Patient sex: F
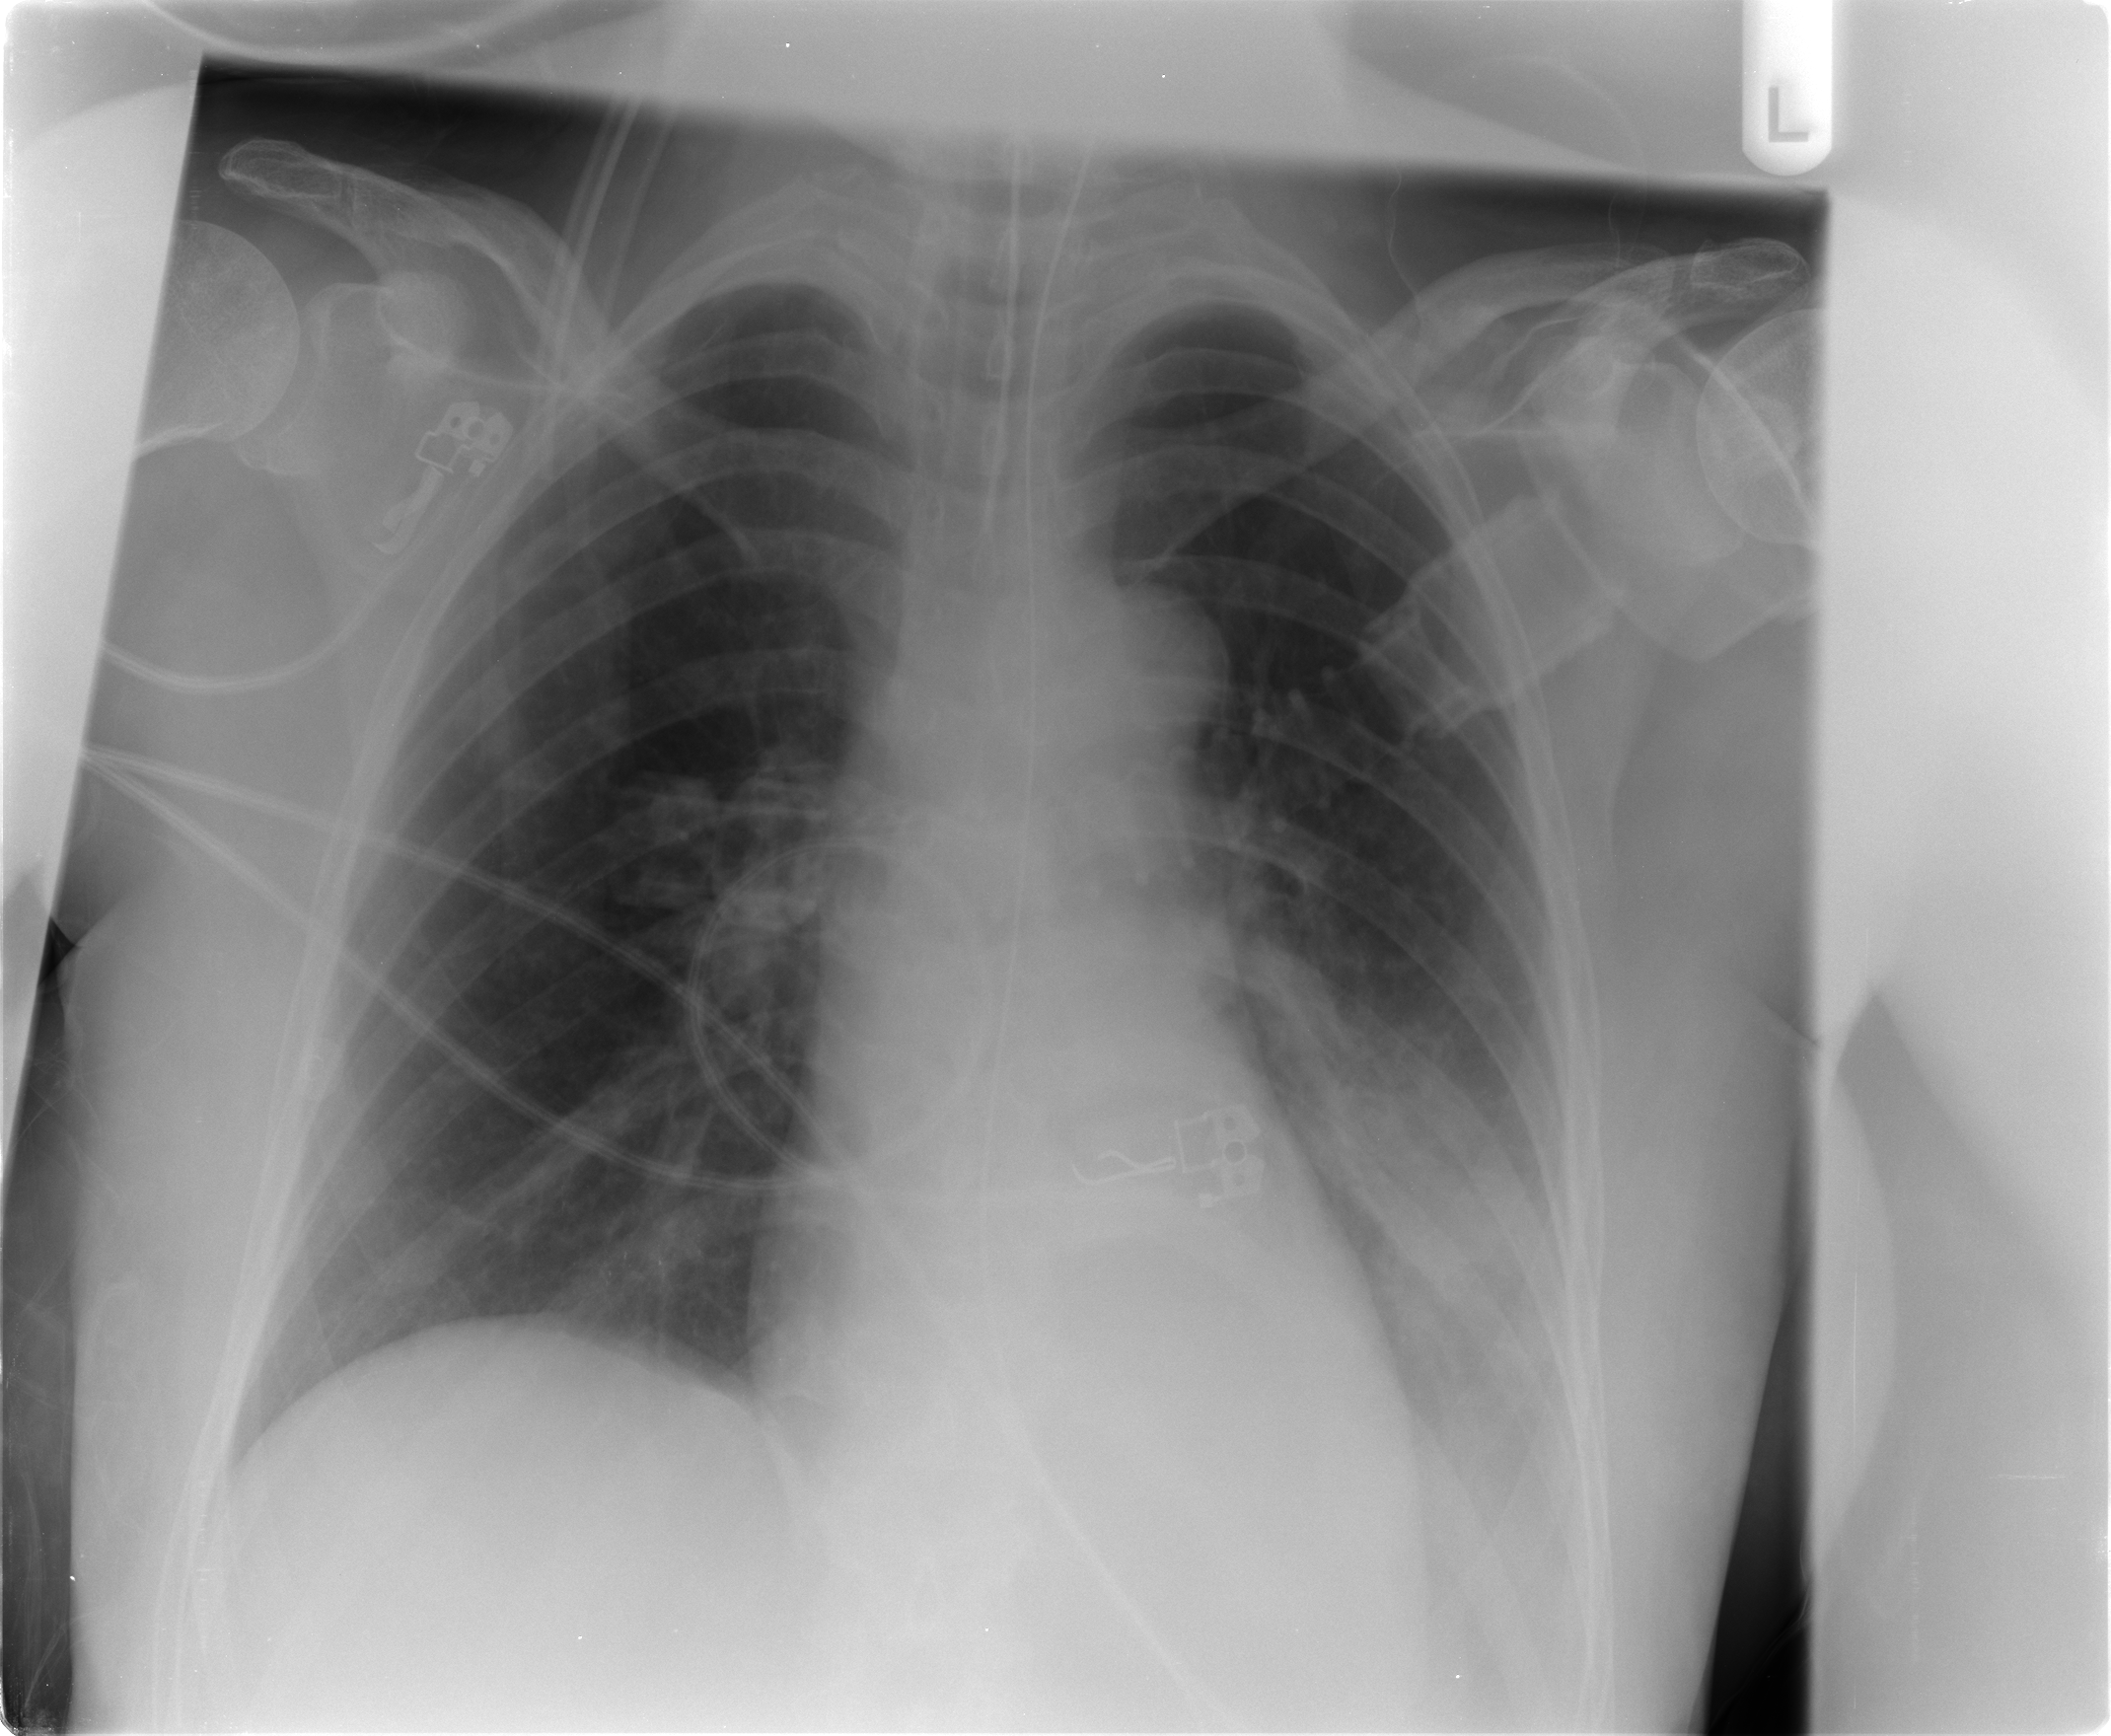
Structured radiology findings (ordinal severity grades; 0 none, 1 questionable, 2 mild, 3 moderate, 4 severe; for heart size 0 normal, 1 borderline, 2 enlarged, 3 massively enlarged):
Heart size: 0
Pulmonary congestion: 0
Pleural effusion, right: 0
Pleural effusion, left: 2
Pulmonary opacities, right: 0
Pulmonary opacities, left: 0
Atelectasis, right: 1
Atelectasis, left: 2